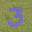
Label: 3